Interaction volume radius: 10 \u00c5
Interaction volume height: 25 \u00c5
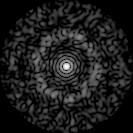
Disorder parameter: 0.8275